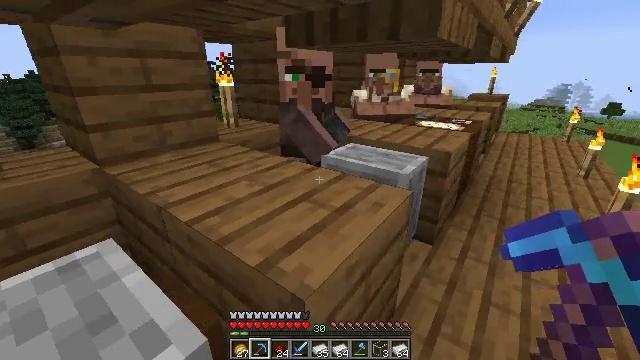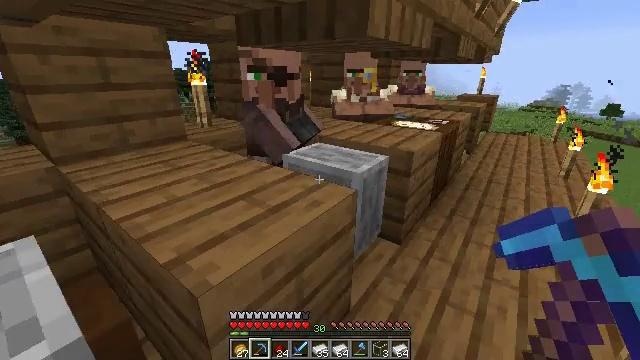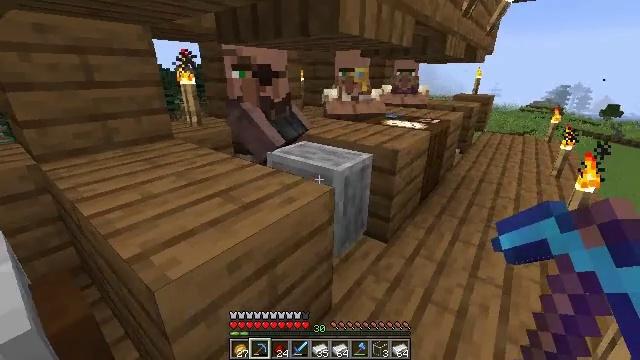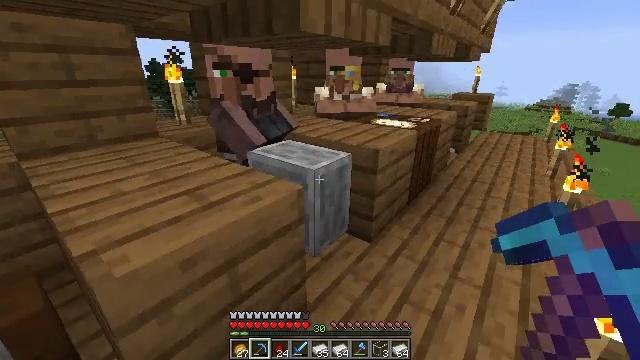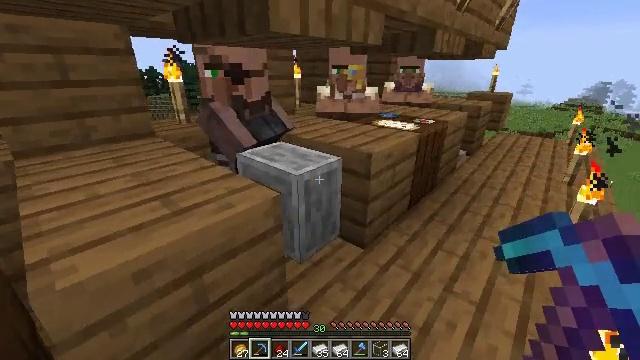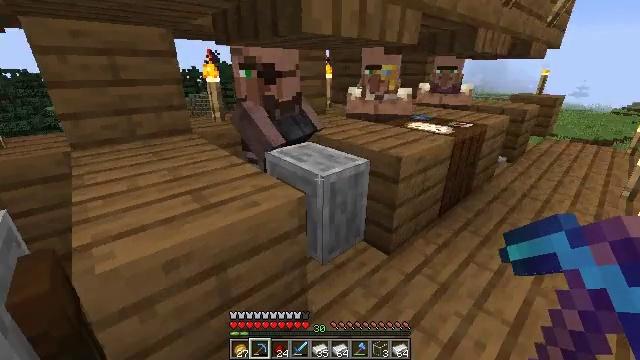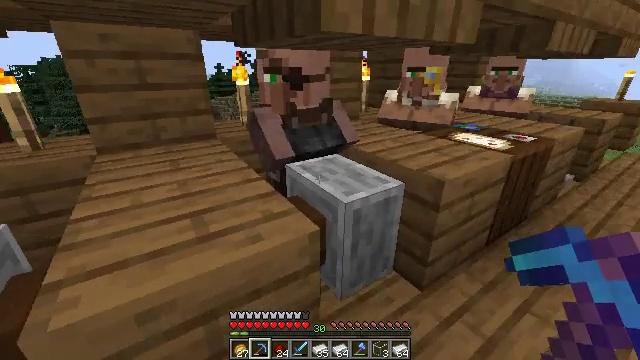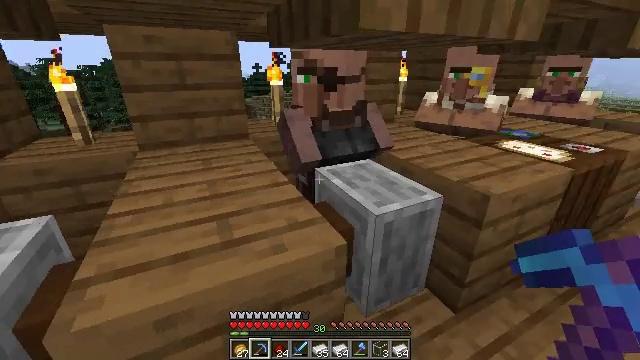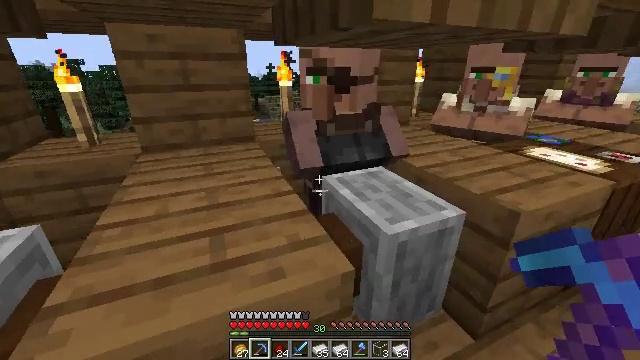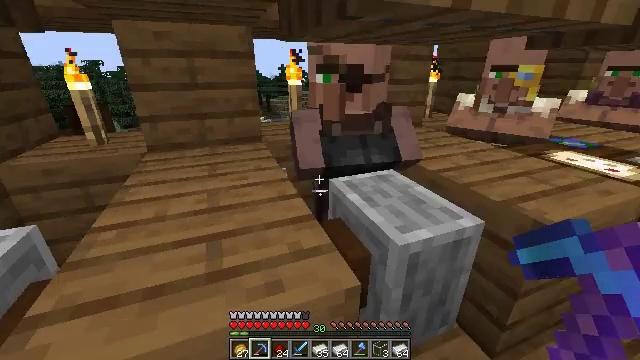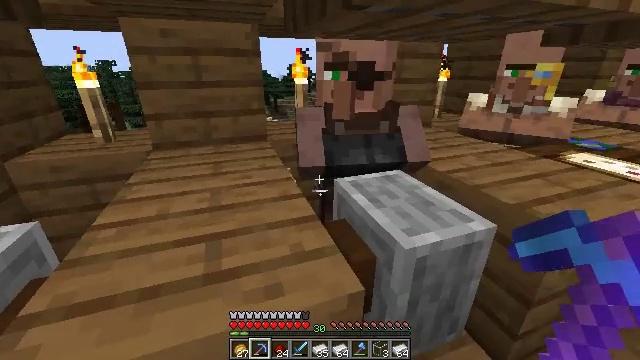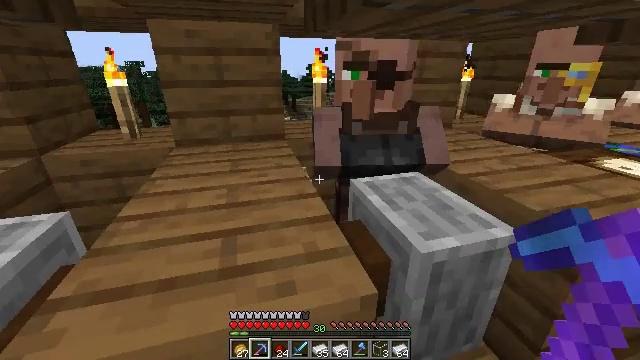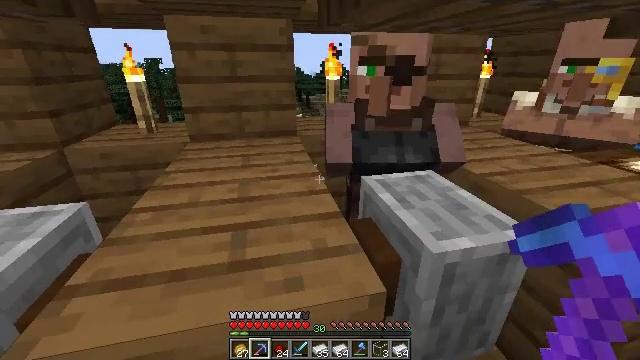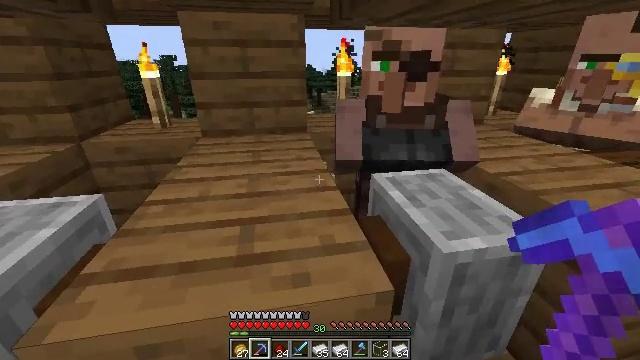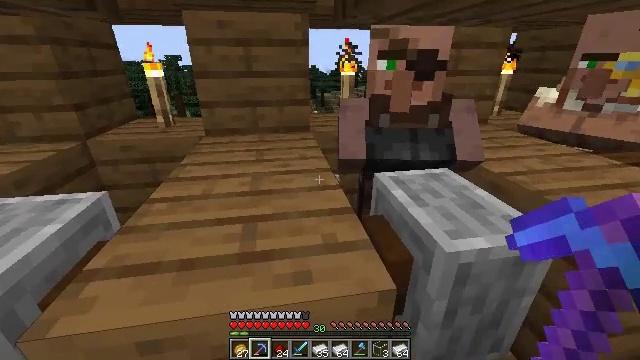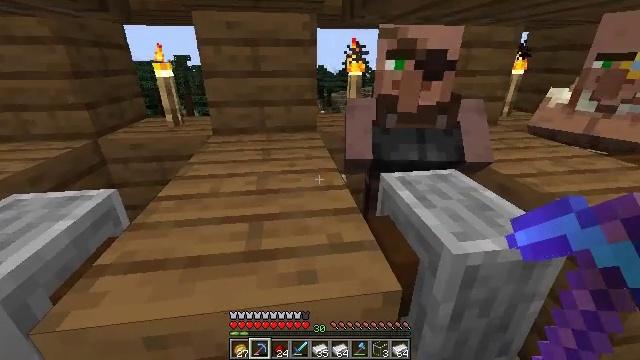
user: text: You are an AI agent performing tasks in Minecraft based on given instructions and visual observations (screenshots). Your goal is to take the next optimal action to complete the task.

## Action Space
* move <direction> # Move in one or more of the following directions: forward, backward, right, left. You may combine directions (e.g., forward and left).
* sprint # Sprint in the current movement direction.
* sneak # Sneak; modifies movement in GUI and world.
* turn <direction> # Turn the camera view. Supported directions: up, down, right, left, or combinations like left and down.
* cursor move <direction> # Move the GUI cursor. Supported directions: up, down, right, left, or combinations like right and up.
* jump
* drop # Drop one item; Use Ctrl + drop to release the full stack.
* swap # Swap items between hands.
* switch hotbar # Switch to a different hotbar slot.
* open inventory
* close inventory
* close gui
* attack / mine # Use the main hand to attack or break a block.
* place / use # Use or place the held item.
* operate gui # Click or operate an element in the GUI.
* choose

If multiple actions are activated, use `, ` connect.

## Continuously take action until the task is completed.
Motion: motion action
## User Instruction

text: Break the grindstone to collect it.
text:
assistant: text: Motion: move right
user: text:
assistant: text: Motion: move right
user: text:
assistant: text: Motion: move right
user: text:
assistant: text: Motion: move forward, turn left
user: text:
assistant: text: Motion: move forward, turn left
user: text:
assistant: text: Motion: move forward, turn left
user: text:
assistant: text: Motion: move forward, turn left
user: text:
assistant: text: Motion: turn left
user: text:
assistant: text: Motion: turn left
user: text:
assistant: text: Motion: turn left
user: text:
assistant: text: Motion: turn left
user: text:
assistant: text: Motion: turn left
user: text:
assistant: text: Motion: turn left
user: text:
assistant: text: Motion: no_op
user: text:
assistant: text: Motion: turn left
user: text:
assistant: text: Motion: turn left
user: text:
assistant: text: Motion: turn left and up
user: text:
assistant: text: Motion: turn left and up
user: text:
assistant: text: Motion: turn right and up
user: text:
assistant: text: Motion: turn right and up
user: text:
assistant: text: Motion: turn up
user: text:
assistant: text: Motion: turn left and up
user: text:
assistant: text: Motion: turn left and up
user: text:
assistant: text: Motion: no_op
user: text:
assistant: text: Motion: no_op
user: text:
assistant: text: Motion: no_op
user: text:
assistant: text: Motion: no_op
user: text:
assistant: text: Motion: no_op
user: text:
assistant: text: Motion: no_op
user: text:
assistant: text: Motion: no_op